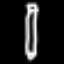
Label: pencil